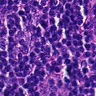
Metastatic tissue present: no